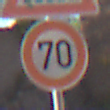
Verkehrszeichen: Geschwindigkeit70
Zusatzzeichen oben: FussgaengerueberwegRechts
Umgebung: Outdoor, Suburban
Tageszeit: MorningAfternoon
Wetter: PartlyCloudy
Licht: Natural
Jahreszeit: NotSpecified
Kontrast: HighContrast